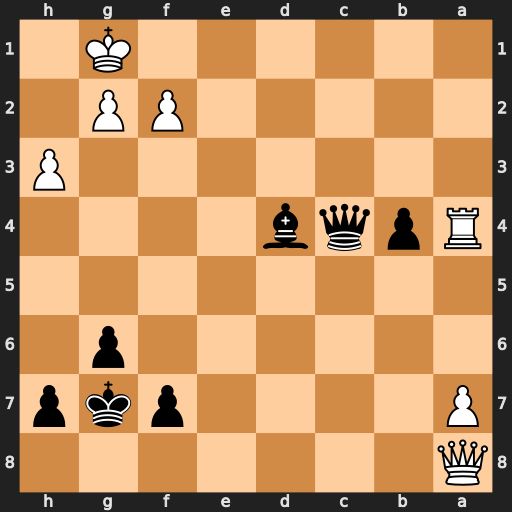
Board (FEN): Q7/P4pkp/6p1/8/Rpqb4/7P/5PP1/6K1
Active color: b
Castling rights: -
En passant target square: -
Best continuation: Qc1+ Kh2 Bxf2 Qf8+ Kxf8 a8=Q+ Kg7